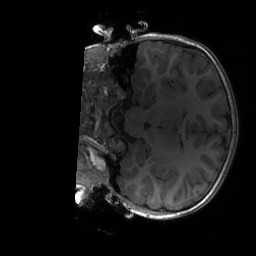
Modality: T1w
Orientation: coronal
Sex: male
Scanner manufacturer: siemens
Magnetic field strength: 3 T
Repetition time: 1.9 s
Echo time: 0.00243 s